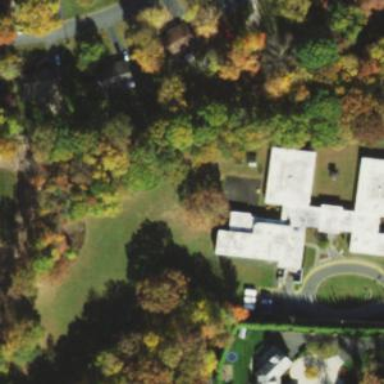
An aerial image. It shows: School building.